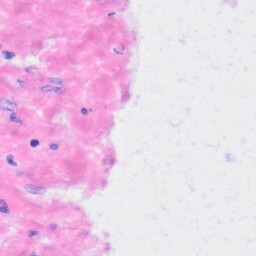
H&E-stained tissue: Liver